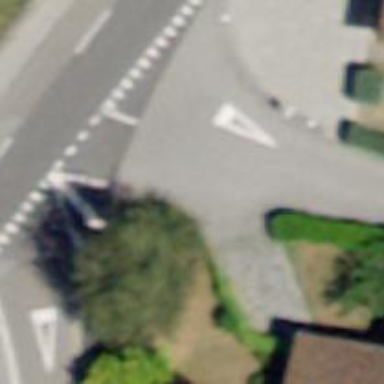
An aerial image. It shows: Road with "give way" sign.